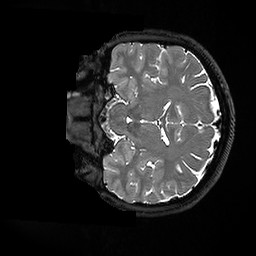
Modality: T2w
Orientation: coronal
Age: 37
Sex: female
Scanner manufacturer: ge
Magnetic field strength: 3 T
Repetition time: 3.202 s
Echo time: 0.06609 s